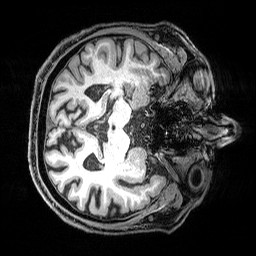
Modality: T1w
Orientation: axial
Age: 68
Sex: male
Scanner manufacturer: siemens
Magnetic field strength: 3 T
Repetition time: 2.5 s
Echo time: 0.00369 s